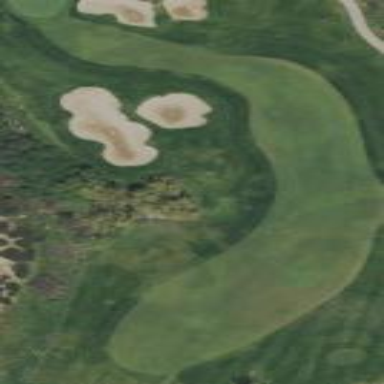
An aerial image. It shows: Golf fairway surrounded by grass.